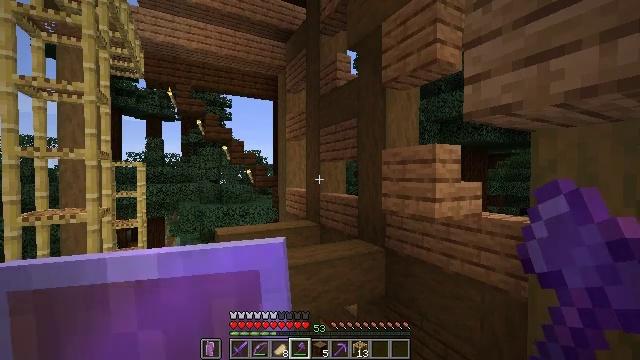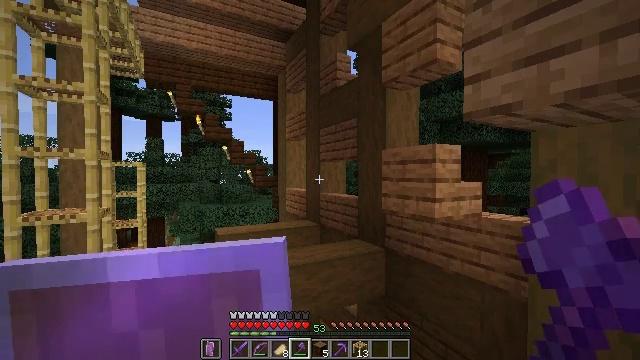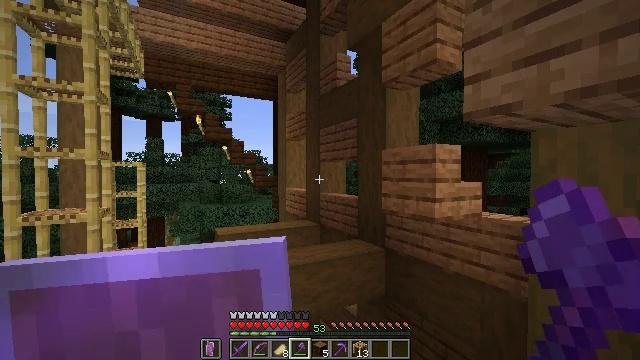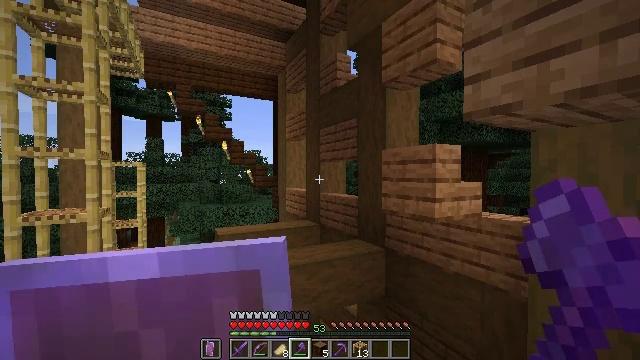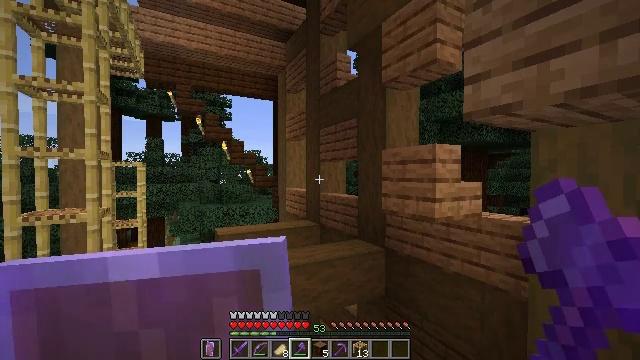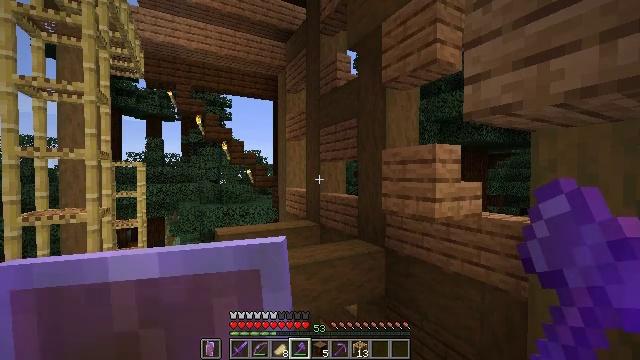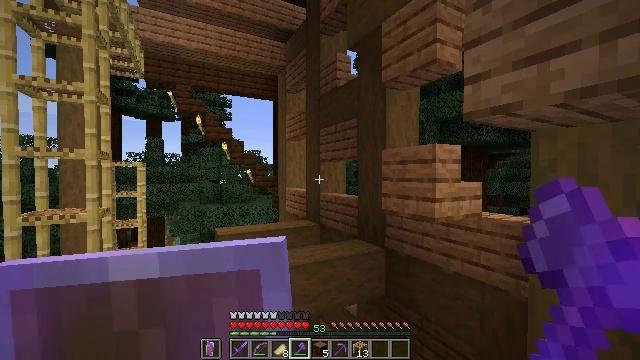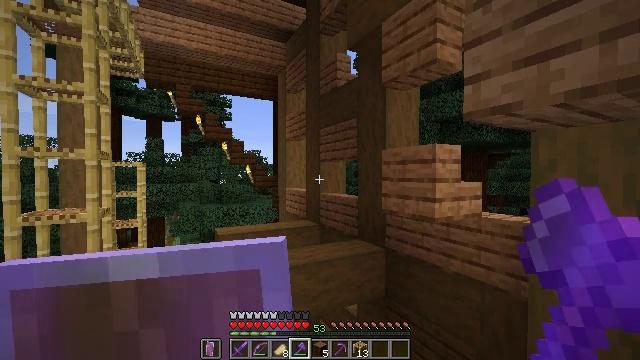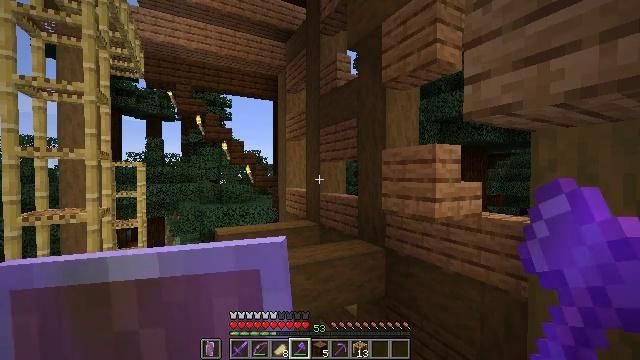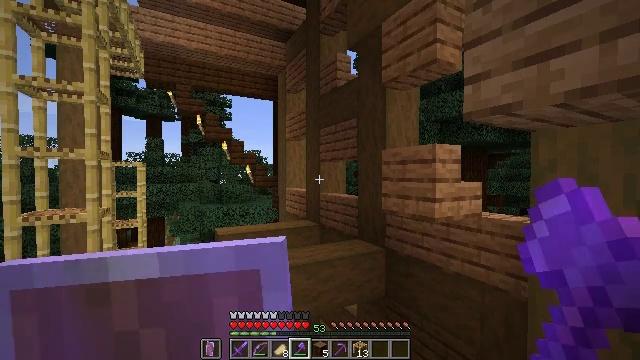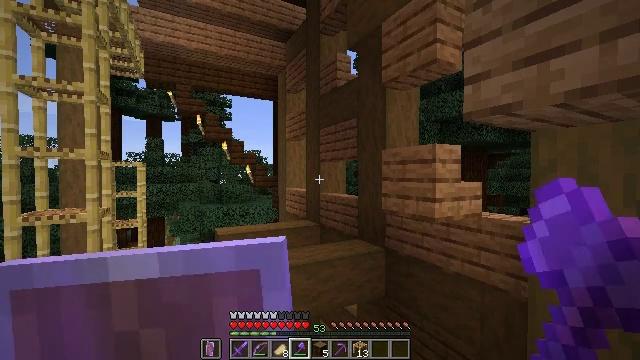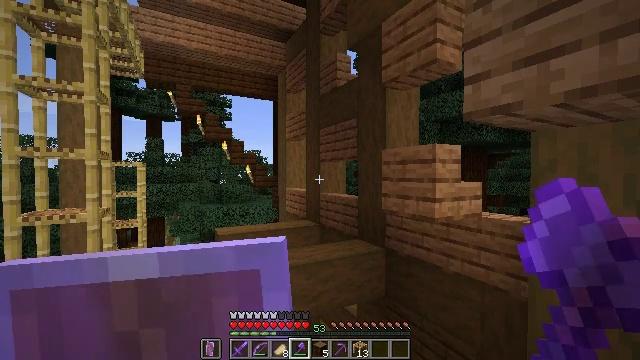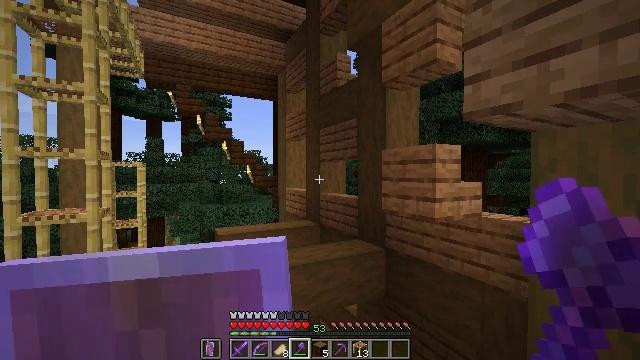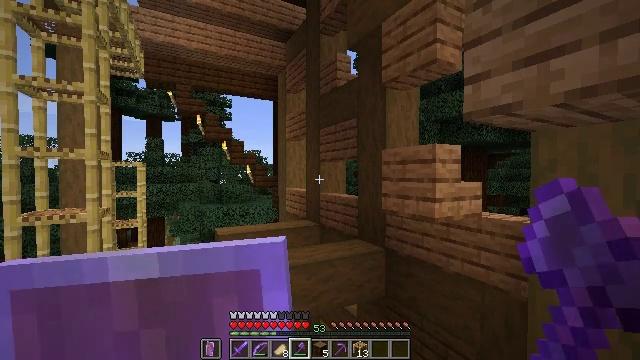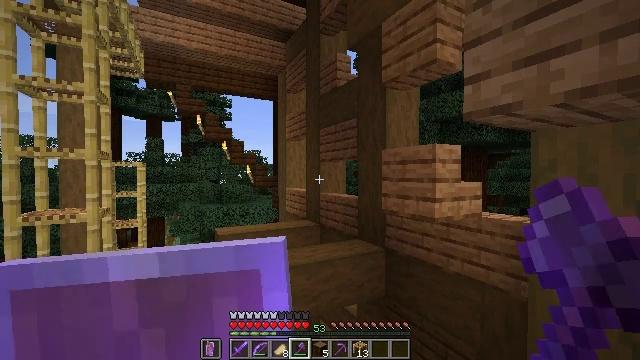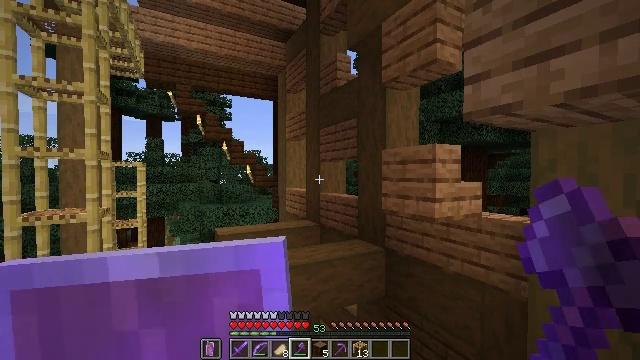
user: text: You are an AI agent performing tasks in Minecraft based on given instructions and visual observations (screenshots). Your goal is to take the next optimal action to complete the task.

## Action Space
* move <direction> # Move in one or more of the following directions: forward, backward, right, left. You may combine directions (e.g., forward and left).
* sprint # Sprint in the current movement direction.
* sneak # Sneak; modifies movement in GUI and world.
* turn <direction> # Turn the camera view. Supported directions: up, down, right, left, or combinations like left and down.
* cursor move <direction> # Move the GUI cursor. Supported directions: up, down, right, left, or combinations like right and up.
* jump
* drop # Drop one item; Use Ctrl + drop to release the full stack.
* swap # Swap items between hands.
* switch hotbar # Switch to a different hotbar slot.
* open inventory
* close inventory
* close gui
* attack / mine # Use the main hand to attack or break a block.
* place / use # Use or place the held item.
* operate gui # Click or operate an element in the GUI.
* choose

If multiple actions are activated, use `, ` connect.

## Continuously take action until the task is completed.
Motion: motion action
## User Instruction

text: Collect scaffolding blocks.
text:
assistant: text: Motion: no_op
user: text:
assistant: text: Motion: no_op
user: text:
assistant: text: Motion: no_op
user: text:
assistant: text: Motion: no_op
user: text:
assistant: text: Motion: no_op
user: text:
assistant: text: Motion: no_op
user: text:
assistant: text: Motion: no_op
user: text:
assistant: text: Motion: no_op
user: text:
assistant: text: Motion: no_op
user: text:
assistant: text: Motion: no_op
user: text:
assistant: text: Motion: no_op
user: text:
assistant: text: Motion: no_op
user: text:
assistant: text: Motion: no_op
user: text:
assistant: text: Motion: no_op
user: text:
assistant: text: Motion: no_op
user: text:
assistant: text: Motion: no_op
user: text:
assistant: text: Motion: no_op
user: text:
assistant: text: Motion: no_op
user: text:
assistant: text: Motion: no_op
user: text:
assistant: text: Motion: no_op
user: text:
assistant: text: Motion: no_op
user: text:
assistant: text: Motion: no_op
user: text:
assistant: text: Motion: no_op
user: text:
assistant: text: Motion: no_op
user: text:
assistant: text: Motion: no_op
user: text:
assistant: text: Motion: no_op
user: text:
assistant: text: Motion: no_op
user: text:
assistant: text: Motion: no_op
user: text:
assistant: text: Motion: no_op
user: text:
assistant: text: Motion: no_op